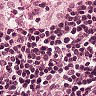
Metastatic tissue present: no